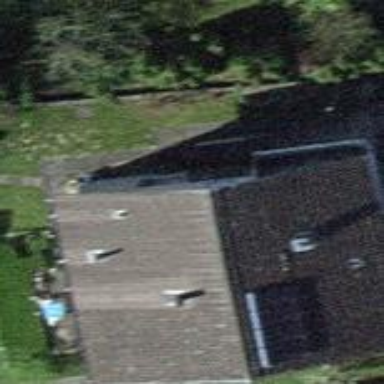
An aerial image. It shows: Residential building.